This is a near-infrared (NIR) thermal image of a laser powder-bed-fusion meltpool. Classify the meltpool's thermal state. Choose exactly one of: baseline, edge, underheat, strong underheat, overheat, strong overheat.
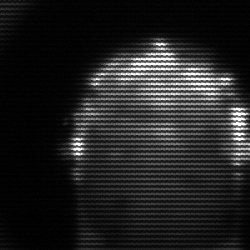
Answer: baseline